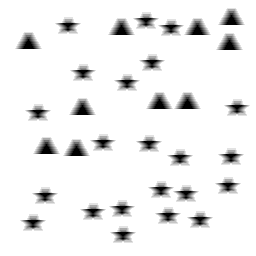
Squares: 0
Triangles: 10
Stars: 22
Total shapes: 32